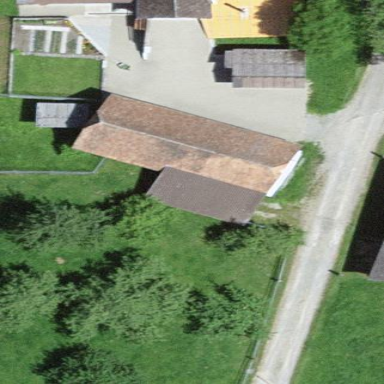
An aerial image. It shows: Barn.